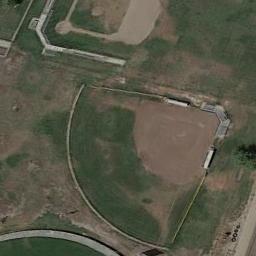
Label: baseball_diamond